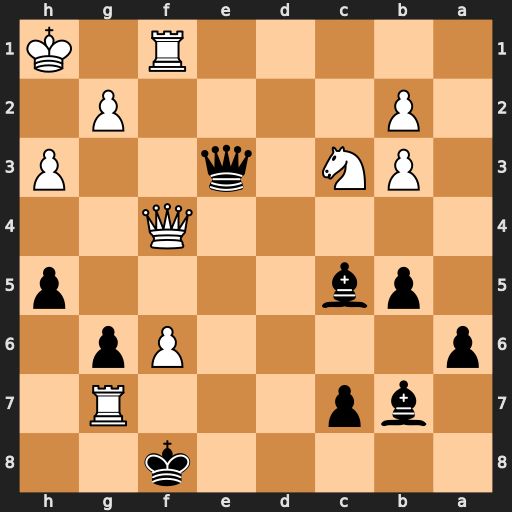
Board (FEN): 5k2/1bp3R1/p4Pp1/1pb4p/5Q2/1PN1q2P/1P4P1/5R1K
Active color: b
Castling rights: -
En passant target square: -
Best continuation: Qxh3+ Qh2 Bxg2#